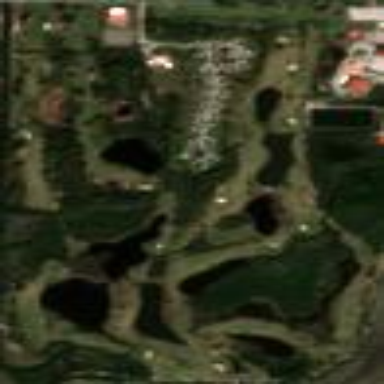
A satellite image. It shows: Golf course.